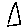
Label: triangle